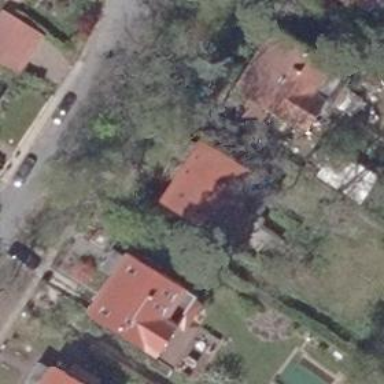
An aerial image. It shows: Detached house with gabled roof made of red roof tiles.